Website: bh-photo
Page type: payment
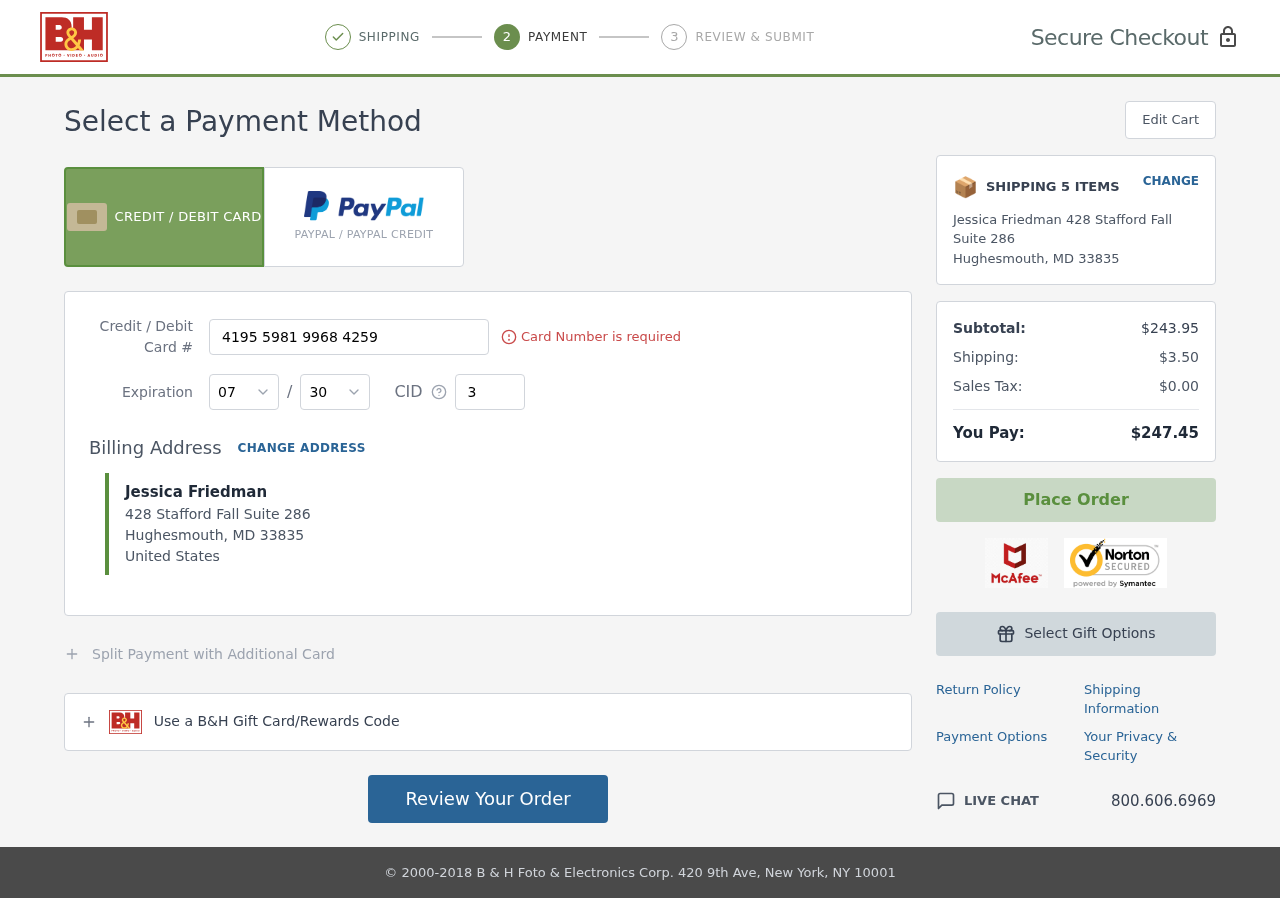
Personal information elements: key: PII_CARD_CVV
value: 325
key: PII_CARD_EXPIRY_MONTH
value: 07
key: PII_CARD_EXPIRY_YEAR
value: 30
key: PII_CARD_NUMBER
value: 4195 5981 9968 4259
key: PII_CITY
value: Hughesmouth
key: PII_COUNTRY
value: United States
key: PII_FULLNAME
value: Jessica Friedman
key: PII_POSTCODE
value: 33835
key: PII_STATE_ABBR
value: MD
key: PII_STREET
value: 428 Stafford Fall Suite 286
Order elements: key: ORDER_NUM_ITEMS
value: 5
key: ORDER_SUBTOTAL
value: $243.95
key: ORDER_SHIPPING_COST
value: $3.50
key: ORDER_TAX
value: $0.00
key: ORDER_TOTAL
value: $247.45